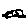
Label: car